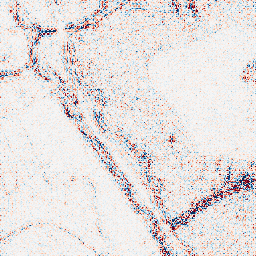
Category: wavelet
Decomposition family: wavelet_reverse_biorthogonal
Decomposition parameters: wavelet: rbio4.4
level: 2
Upsampling method: regularized
Upsampling parameters: scale: 2
lambda_reg: 0.1
Upsampling scale: 2